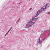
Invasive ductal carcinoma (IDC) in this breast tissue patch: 0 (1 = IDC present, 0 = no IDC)